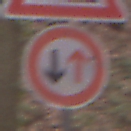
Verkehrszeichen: VorrangDesGegenverkehrs
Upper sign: Arbeitsstelle
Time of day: Midday
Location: Outdoor (Nature)
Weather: Overcast
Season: Autumn
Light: Natural